Question: I want to create custom ImageButton, but to work like on/ off button. On click on button image to be changed to pressed(until another button is pressed)!
On picture This month button is on , This year off .
How can I create button like this?
Do I need to use and how ?
Thanks

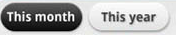
Answer: Sergey Glotov and wheaties thanks for your help
For every ImageButton I create separate selectors for default and pressed state, I create ImageButton in xml:
'''
<ImageButton
android:layout_width="wrap_content"
android:layout_height="wrap_content"
android:background="@drawable/month_button"
android:id="@+id/btnMonth"
android:onClick=ButonMonthClick"/>
'''
And onClick event for all ImageButton I change background image programmatically:
'''
btnWeek.setBackgroundResource(R.drawable.week_pressed);
btnMonth.setBackgroundResource(R.drawable.month_default);
'''
Thant solve my problem!